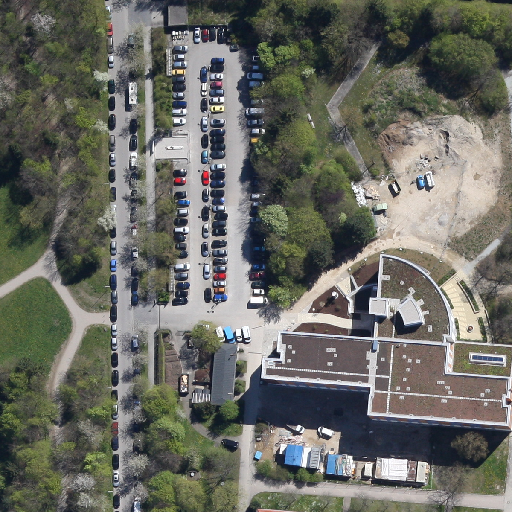
Referring expression: paved road along with tree